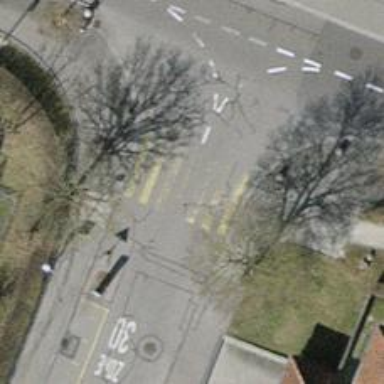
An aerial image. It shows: Uncontrolled zebra crossing on the road.